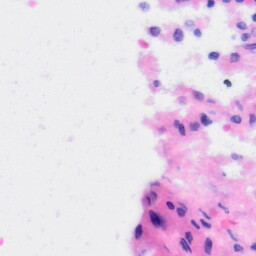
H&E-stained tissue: Liver